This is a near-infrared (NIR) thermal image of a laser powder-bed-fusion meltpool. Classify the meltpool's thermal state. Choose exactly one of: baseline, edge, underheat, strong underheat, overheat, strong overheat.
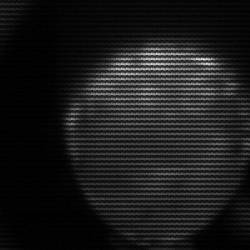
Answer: edge